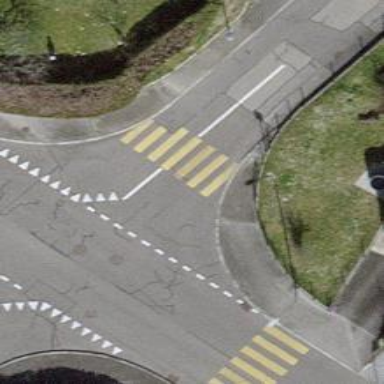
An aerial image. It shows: Marked crossing on the road.